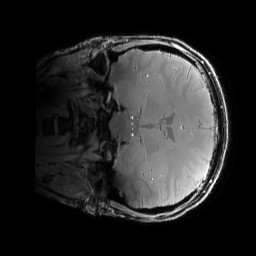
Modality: PDw
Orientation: coronal
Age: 28
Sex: female
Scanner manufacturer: siemens
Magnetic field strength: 6.98 T
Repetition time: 1.78 s
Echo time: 0.00386 s